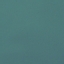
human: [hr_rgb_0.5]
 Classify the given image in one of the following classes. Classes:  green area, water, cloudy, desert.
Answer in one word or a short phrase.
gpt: water